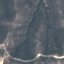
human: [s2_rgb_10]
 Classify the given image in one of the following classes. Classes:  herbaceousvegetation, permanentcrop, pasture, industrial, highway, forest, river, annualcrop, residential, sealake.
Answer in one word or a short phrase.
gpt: HerbaceousVegetation